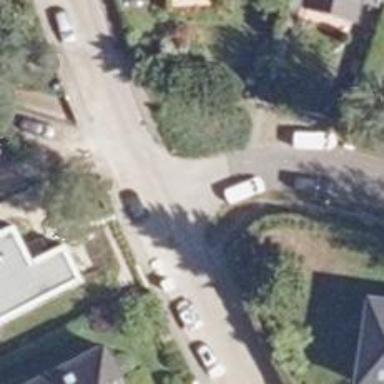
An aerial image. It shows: Residential road made of concrete plates.